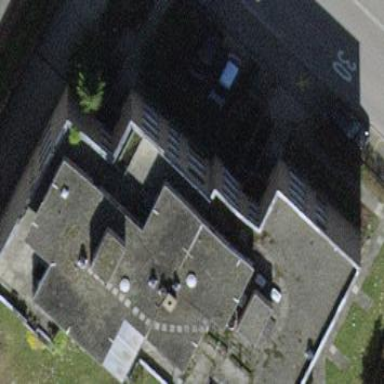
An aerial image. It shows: Flat roofed apartment building.